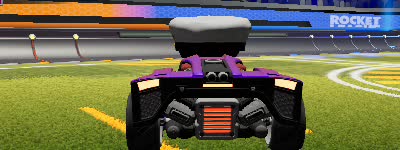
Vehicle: breakout